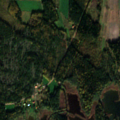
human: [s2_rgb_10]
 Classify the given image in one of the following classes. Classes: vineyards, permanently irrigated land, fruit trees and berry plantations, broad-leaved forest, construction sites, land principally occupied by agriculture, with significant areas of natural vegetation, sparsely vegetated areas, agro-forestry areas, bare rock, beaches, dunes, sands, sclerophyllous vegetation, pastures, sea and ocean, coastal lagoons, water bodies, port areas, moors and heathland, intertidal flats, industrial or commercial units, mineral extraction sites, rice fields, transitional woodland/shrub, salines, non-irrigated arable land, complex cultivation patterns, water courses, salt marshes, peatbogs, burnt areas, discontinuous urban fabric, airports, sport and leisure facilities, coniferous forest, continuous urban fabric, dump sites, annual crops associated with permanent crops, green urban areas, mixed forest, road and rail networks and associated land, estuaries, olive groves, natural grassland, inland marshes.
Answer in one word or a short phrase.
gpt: non-irrigated arable land, coniferous forest, mixed forest, transitional woodland/shrub, sea and ocean